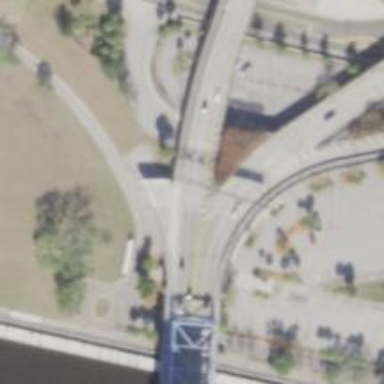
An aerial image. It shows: Bridge along trunk link highway.